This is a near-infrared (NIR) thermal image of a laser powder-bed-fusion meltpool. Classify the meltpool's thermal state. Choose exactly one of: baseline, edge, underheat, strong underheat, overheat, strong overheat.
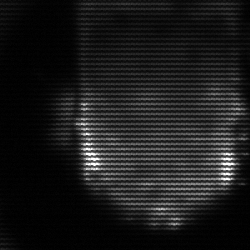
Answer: baseline